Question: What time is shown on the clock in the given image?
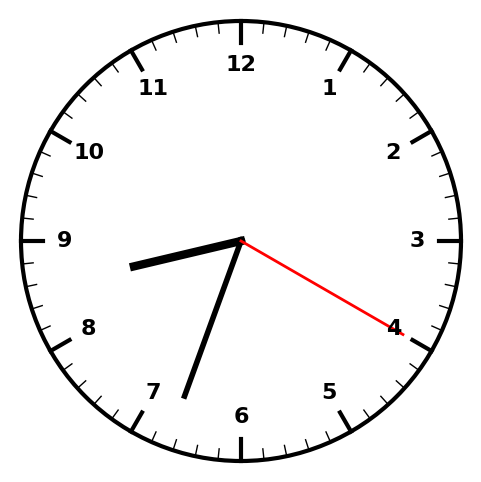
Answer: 08:33:20